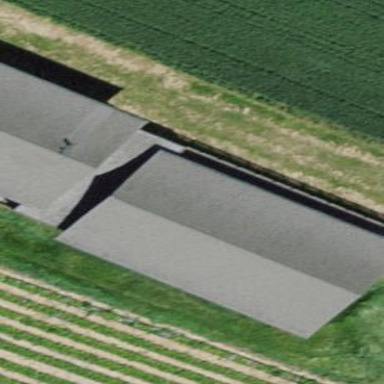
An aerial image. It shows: Gabled building with the roof oriented along its structure.